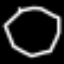
Label: octagon